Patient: sex F, age 36
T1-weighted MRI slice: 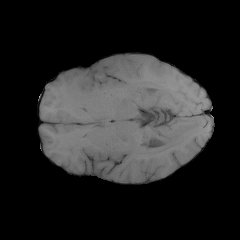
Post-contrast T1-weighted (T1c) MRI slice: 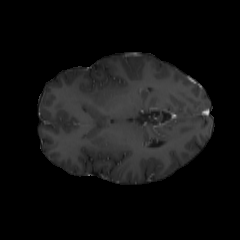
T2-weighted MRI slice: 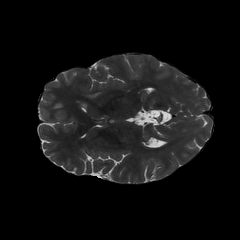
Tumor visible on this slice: yes
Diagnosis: Glioblastoma, IDH-wildtype
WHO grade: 4